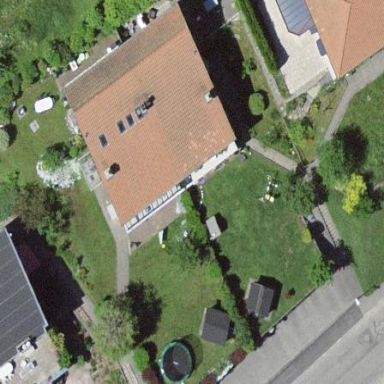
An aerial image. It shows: Residential building.